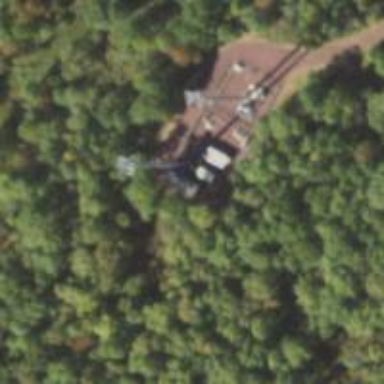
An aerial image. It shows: Communication mast tower.